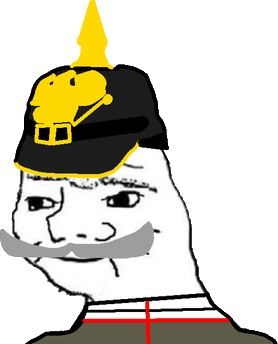
Label: 5_Boomer